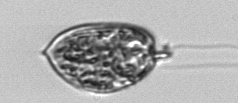
Label: Prorocentrum_micans